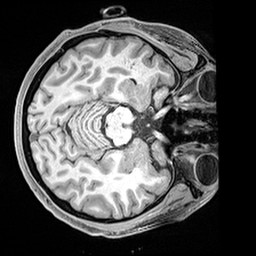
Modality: T1w
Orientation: axial
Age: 42
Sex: female
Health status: healthy
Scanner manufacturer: siemens
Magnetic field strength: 3 T
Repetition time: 2.4 s
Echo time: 0.00217 s